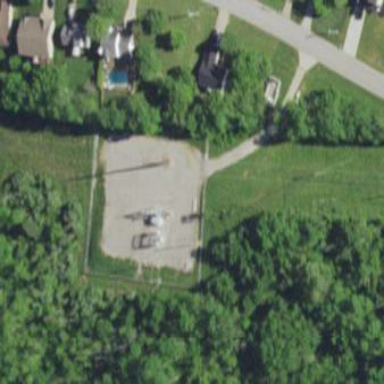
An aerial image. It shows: Power substation.